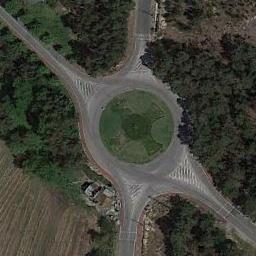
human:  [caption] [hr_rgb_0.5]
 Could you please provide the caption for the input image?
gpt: There are many trees around the roundabout .

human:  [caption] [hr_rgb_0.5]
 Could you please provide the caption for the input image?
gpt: The roundabout with four exits and entrances is in the forest and a lawn is in the middle of the roundabout .

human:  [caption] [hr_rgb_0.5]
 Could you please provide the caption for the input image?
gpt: There are several moving vehicles on the road at the roundabout, With some trees and a large lawn around the roundabout .

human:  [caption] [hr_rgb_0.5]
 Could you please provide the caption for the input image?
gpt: The roundabout is on the bare land next to trees .

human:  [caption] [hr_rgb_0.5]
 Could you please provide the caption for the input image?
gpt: There are many green trees around the roundabout .